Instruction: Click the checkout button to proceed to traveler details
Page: cart
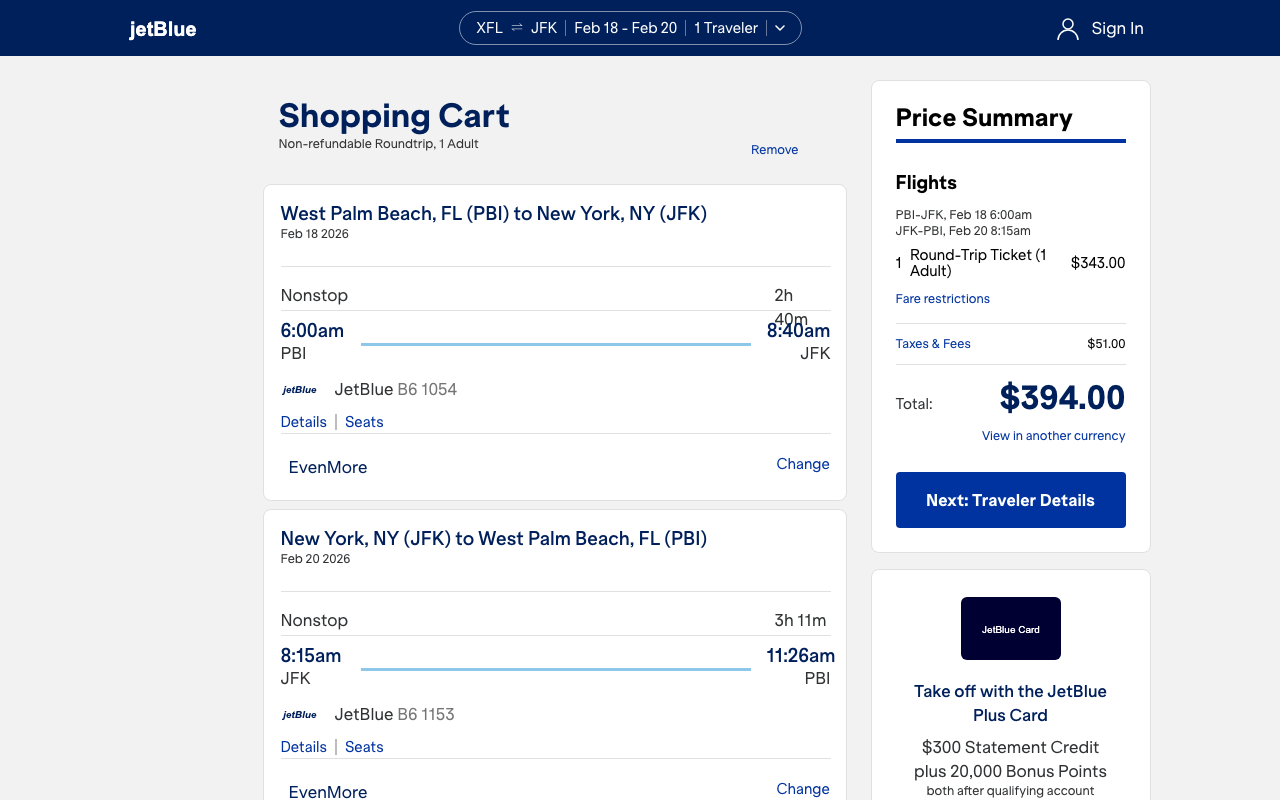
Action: click